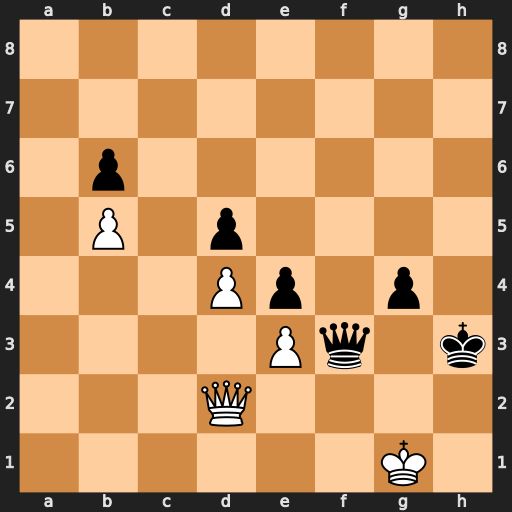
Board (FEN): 8/8/1p6/1P1p4/3Pp1p1/4Pq1k/3Q4/6K1
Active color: w
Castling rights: -
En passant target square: -
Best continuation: Qh2#